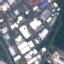
Label: Industrial